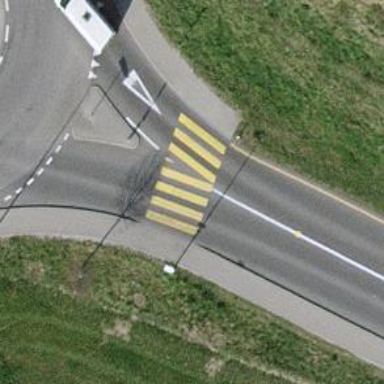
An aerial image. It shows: Marked zebra crossing with clear markings.